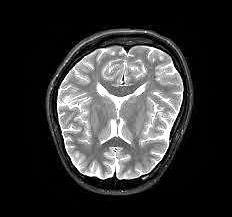
Label: notumor